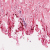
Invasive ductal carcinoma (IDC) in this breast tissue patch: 0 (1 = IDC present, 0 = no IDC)